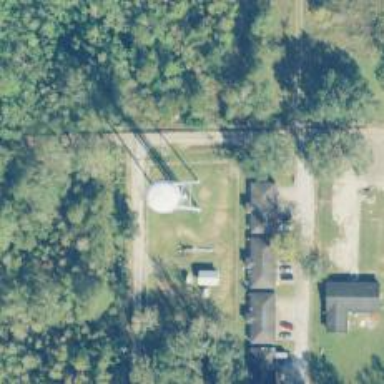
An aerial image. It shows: Water tower that is man-made.